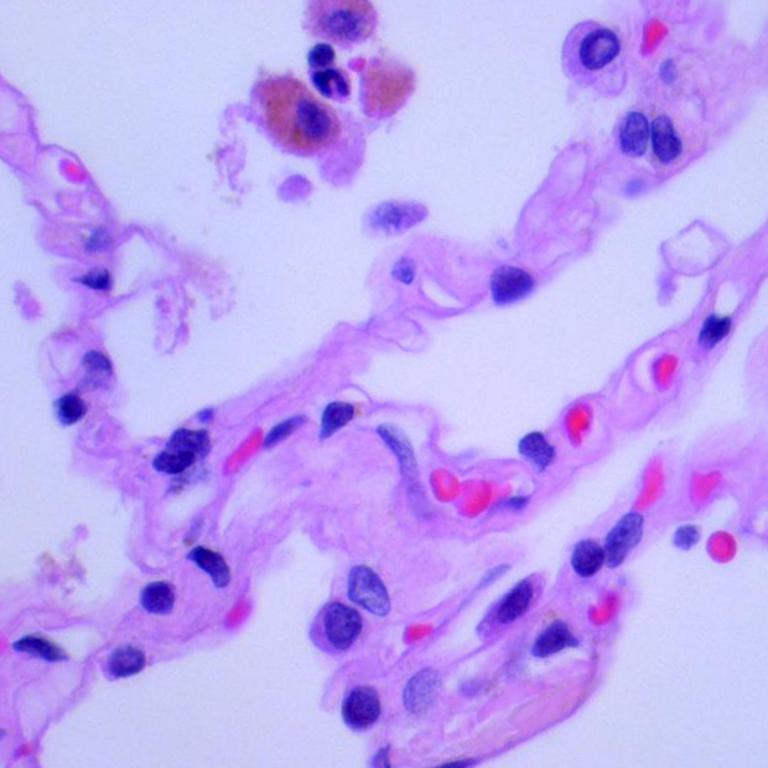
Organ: lung
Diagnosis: benign